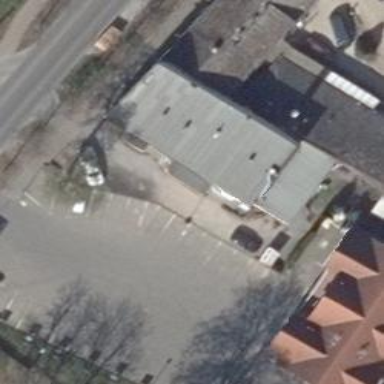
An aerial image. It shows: Fast food establishment.